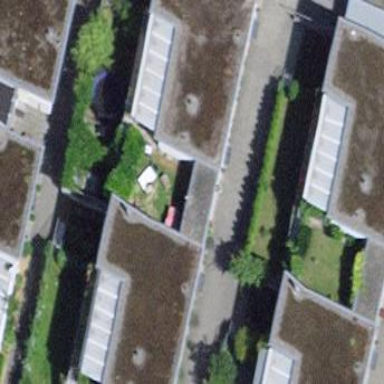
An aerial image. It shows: Simple house.